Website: bh-photo
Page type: address-validator
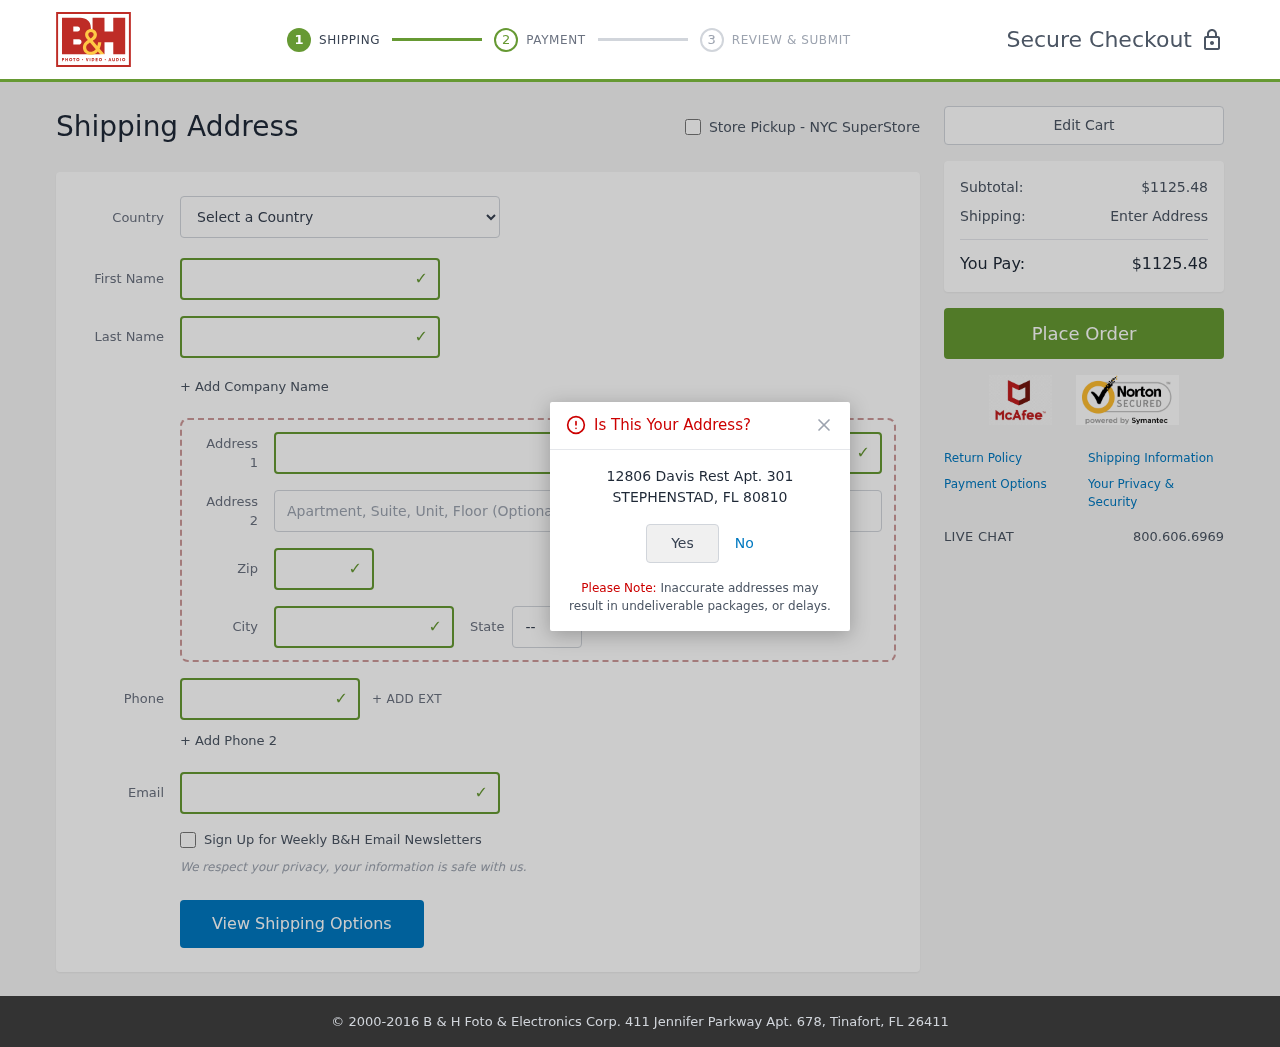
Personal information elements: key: PII_CITY
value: Stephenstad
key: PII_COUNTRY
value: United States
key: PII_EMAIL
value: kara_bautista@gmail.com
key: PII_FIRSTNAME
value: Kara
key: PII_LASTNAME
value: Bautista
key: PII_PHONE
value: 3439495380
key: PII_POSTCODE
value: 80810
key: PII_STATE_ABBR
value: FL
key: PII_STREET
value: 12806 Davis Rest Apt. 301
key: PII_CITY_CONFIRM
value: STEPHENSTAD
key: PII_POSTCODE_FULL
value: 80810
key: PII_POSTCODE_NUMERIC
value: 80810
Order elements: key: ORDER_SUBTOTAL
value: $1125.48
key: ORDER_TOTAL
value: $1125.48